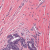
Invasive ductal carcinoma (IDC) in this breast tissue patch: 0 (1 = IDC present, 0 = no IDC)